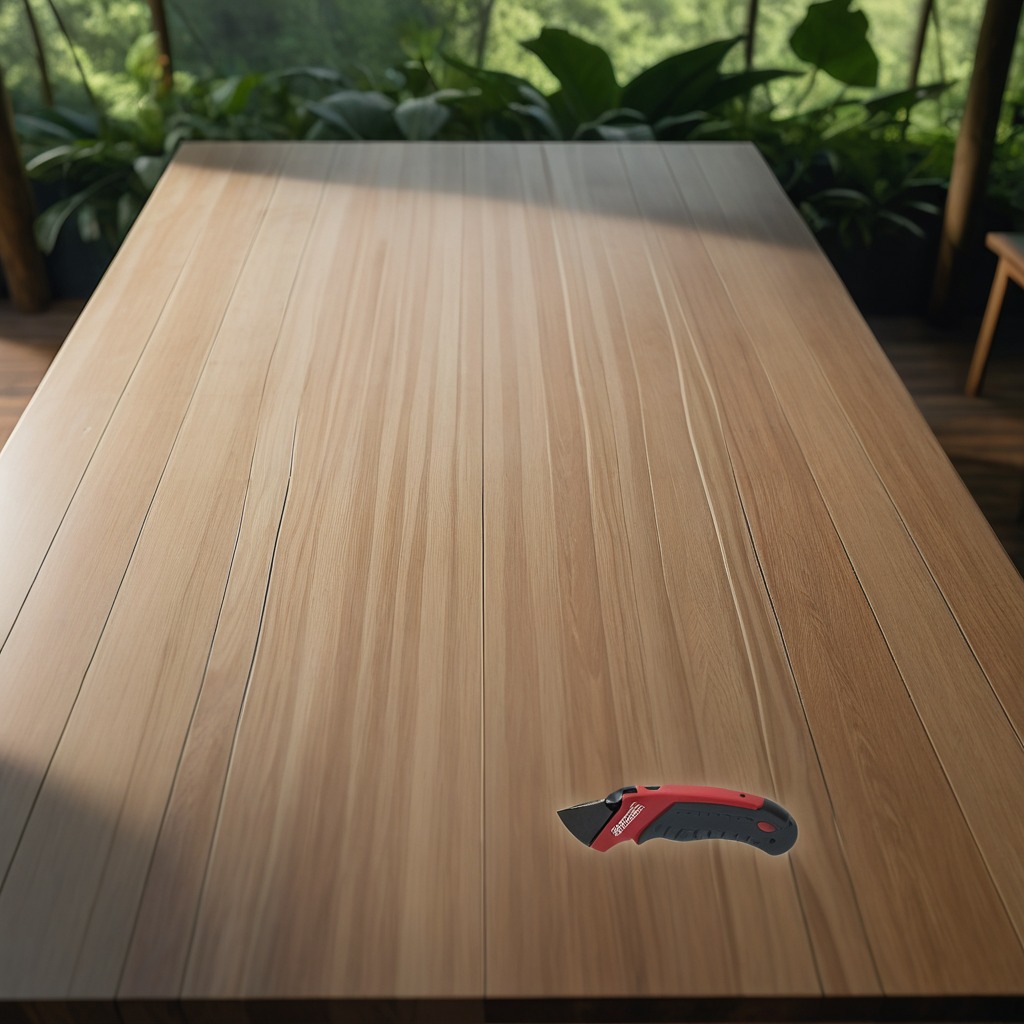
A utility knife lying on the wooden table inside a jungle field workshop tent humid ambient light worn but